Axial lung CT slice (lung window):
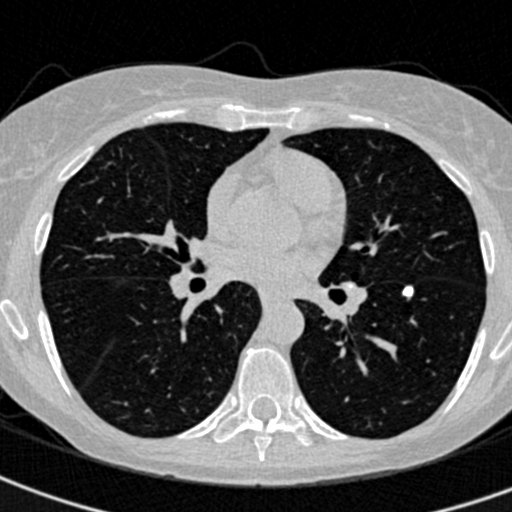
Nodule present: yes
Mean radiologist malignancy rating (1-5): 1